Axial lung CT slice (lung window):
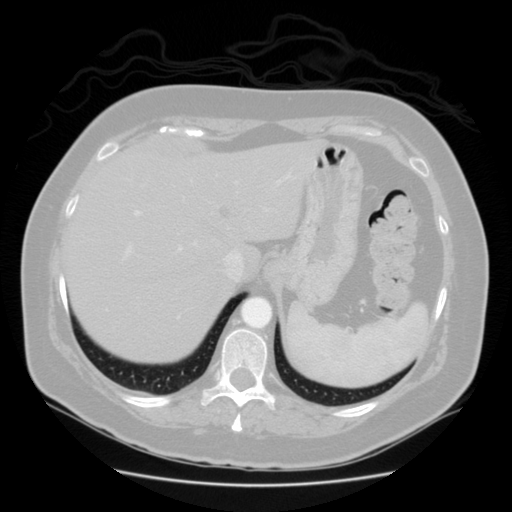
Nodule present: no